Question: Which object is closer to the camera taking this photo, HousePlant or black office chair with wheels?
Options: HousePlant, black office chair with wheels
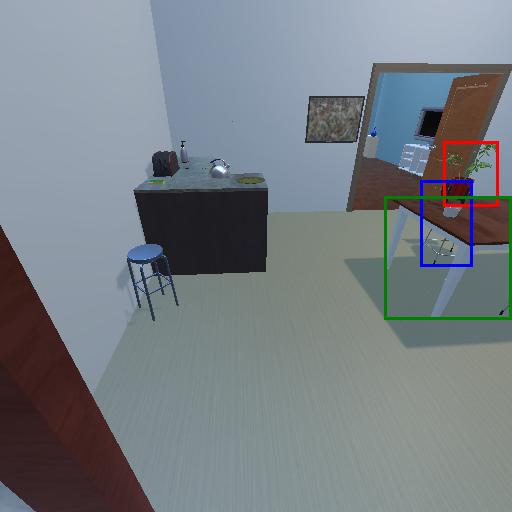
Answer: HousePlant